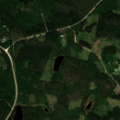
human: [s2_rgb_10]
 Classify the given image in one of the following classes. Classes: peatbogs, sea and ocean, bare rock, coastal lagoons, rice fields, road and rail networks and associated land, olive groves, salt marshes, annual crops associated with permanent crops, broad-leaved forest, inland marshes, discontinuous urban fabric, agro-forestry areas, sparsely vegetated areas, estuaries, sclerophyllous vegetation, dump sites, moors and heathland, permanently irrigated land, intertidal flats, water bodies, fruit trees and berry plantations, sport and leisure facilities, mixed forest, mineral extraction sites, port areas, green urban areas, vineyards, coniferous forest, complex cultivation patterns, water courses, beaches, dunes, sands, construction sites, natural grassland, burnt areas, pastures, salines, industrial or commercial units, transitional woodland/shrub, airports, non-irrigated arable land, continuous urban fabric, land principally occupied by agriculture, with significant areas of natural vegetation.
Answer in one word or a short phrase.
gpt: coniferous forest, mixed forest, transitional woodland/shrub